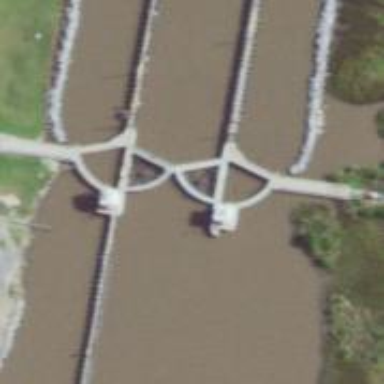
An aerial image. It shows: Lock gate along waterway.